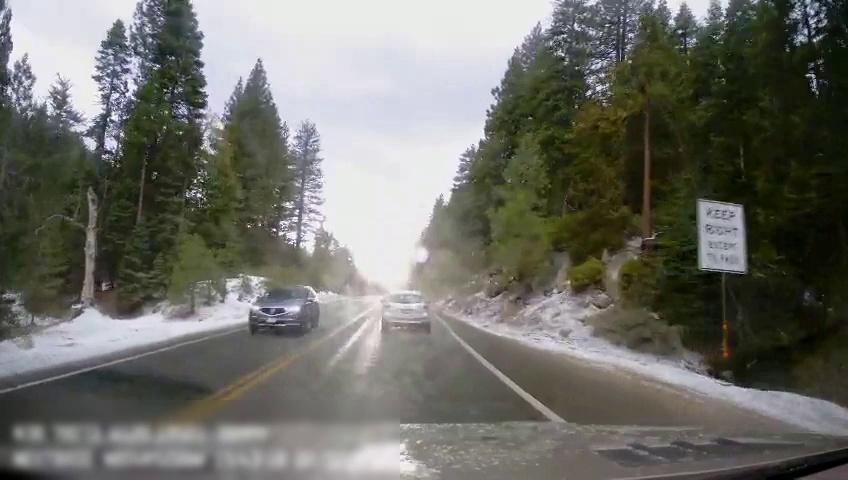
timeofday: Day
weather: Cloudy
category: Drivable Space
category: Vehicles | Car
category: Vehicles | SUV
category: Lanes | Current Lane
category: Lanes | Current Lane
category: Lanes | Opposite Lane
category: Lanes | Opposite Lane
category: Traffic | Signs